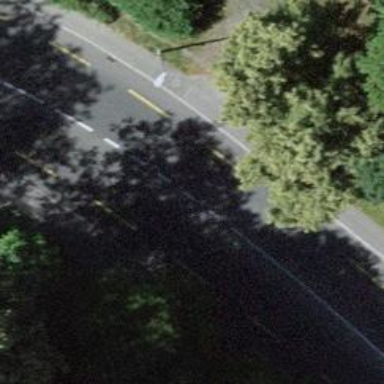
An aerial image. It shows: Secondary road with separate cycle lane on both sides.